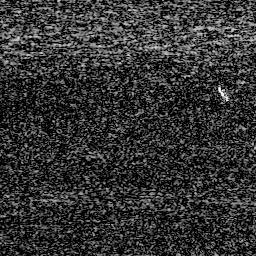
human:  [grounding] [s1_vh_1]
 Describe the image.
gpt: In the satellite image, there is  <ref>1 small ship </ref> <box>[[83, 30, 90, 39, 0]]</box> located at right.